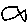
Label: fish